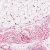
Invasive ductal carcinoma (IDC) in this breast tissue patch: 0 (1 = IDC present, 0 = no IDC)